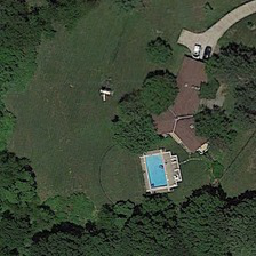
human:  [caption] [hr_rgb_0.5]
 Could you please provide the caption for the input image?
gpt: The red house has a swimming pool on one side and a black and white car on the other.

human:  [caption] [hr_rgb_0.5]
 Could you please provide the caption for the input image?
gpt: There is a swimming pool in the red house and there is a black and white car in the other

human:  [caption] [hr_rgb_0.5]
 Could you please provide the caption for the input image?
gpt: It's a black and white pool. It's a car on the other side

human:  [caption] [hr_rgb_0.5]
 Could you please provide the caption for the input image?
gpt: On one side of the house is a swimming pool, on the other side are black and white.

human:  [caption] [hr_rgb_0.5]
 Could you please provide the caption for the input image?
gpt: The red house has a swimming pool on one side and a black-and-white car on the other.